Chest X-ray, PA view. Patient: 55 years old, sex M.
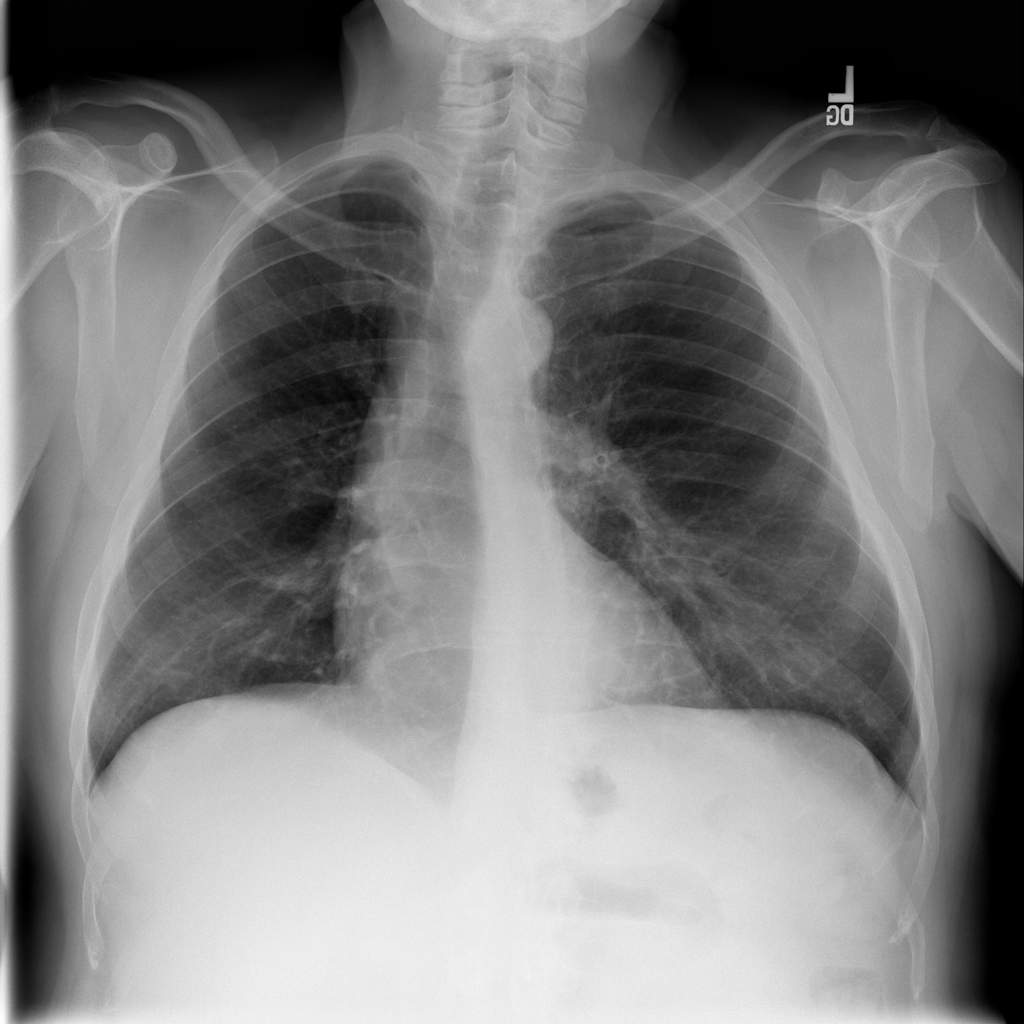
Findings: No Finding